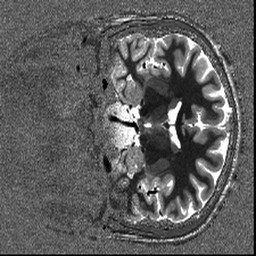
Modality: T1map
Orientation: coronal
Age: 24
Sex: male